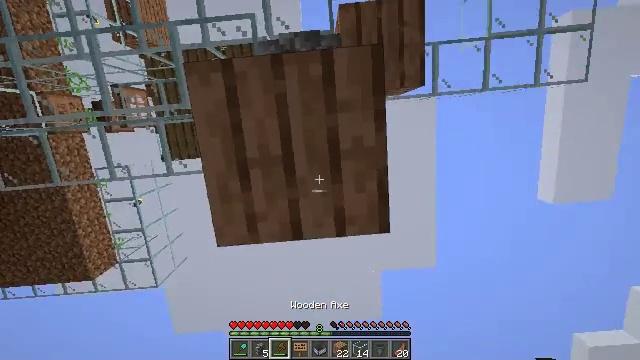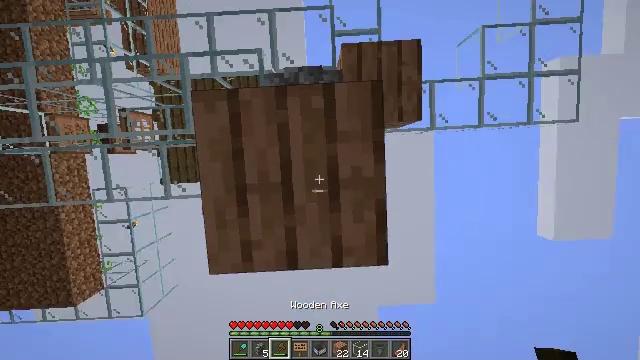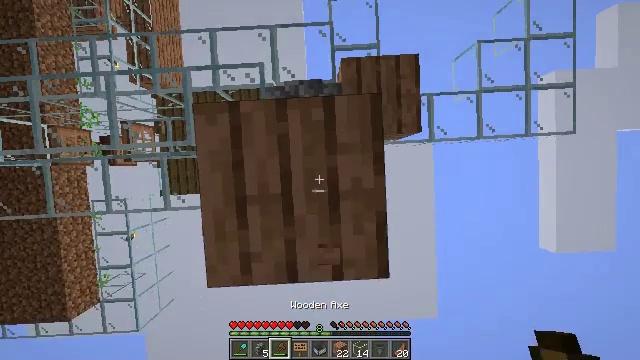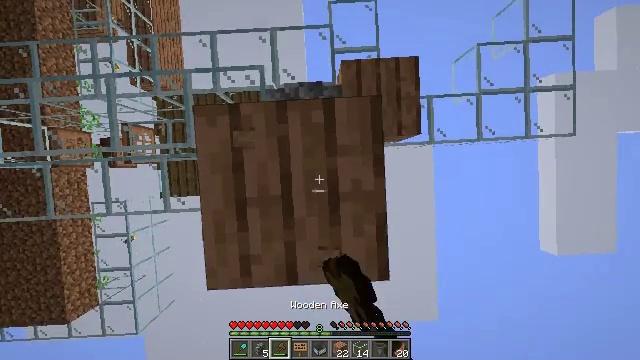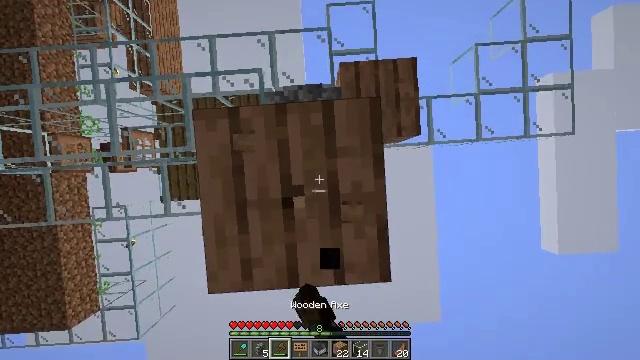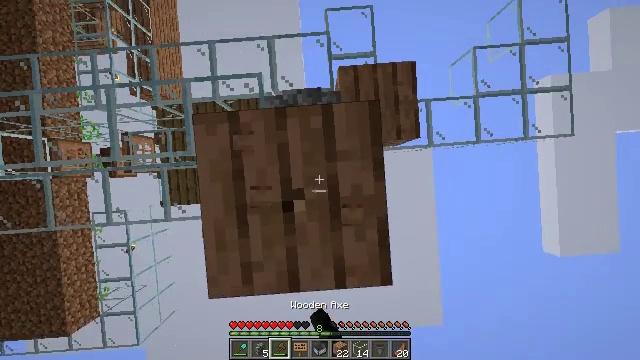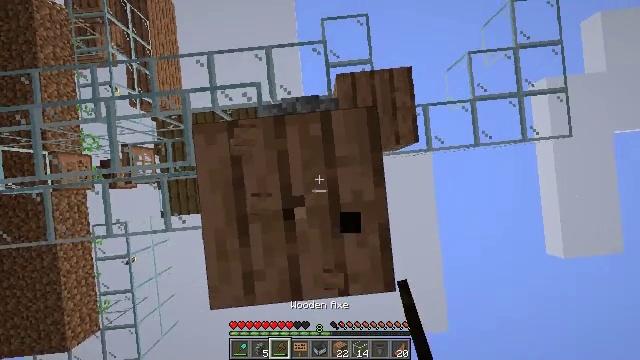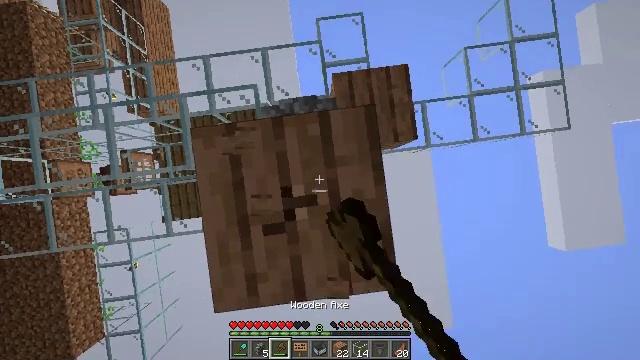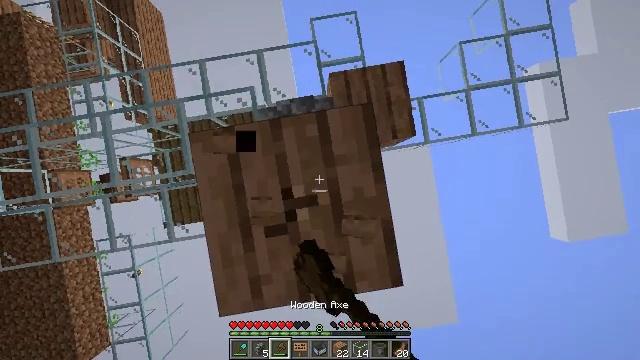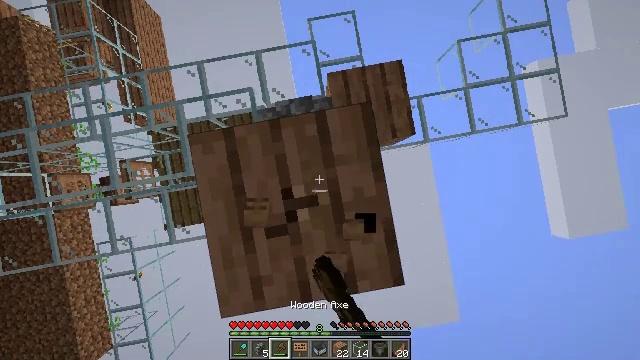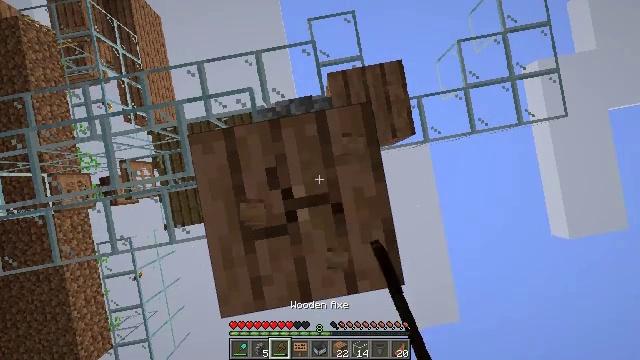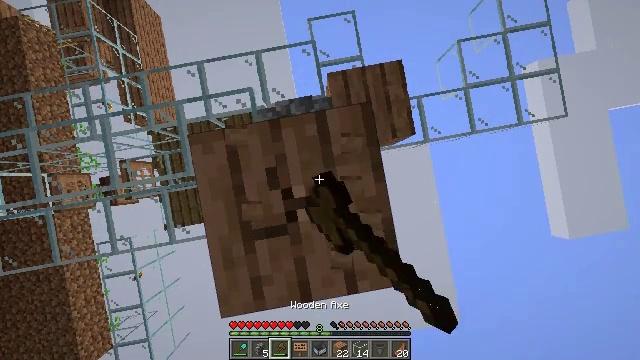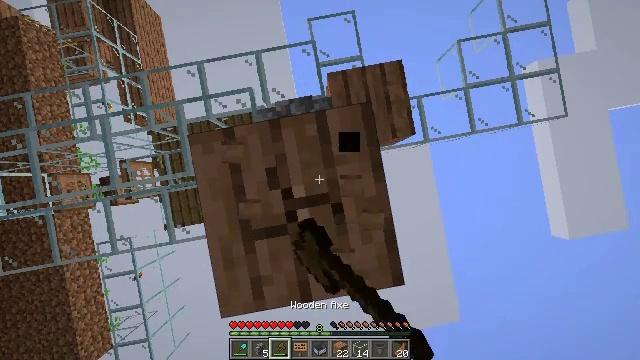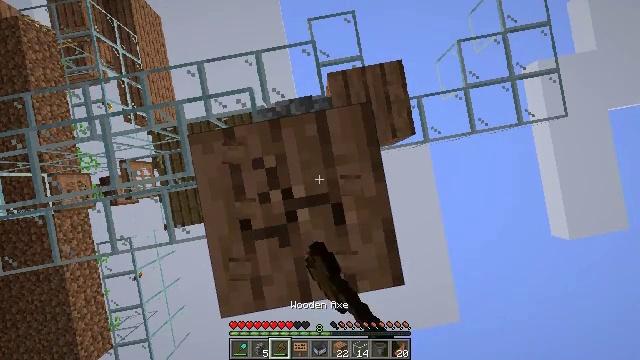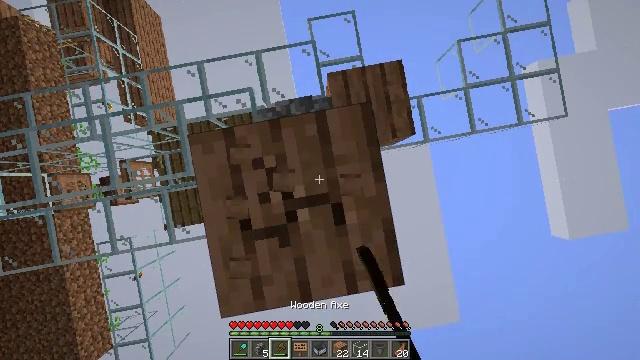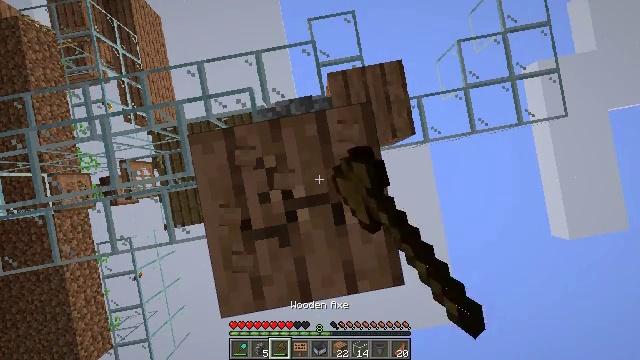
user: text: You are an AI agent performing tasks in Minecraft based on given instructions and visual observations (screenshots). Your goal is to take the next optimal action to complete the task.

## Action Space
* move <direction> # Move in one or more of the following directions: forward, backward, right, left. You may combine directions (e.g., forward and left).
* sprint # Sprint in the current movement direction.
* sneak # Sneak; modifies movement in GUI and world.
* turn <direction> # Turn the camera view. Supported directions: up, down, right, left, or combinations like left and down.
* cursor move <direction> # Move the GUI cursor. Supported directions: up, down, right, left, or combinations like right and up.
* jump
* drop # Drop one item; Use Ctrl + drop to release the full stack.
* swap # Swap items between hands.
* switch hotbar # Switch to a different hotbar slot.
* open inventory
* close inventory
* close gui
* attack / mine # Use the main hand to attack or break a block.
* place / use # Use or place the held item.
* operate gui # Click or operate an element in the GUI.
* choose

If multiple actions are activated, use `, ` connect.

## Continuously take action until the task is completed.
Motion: motion action
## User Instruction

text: Harvest jungle planks from a wall or floor.
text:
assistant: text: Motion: turn right and up
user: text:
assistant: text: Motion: turn up, attack / mine
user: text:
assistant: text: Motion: attack / mine
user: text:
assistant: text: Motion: attack / mine
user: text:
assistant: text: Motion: attack / mine
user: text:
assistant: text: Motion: turn left and up, attack / mine
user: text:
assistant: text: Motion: turn left and up, attack / mine
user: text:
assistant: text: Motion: turn left and up, attack / mine
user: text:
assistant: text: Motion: attack / mine
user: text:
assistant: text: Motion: attack / mine
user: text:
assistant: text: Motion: attack / mine
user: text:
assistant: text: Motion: attack / mine
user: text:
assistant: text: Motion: attack / mine
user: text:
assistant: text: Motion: attack / mine
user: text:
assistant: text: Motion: attack / mine
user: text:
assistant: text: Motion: attack / mine
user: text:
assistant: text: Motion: attack / mine
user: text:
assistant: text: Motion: attack / mine
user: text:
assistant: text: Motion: attack / mine
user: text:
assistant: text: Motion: attack / mine
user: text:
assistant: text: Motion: attack / mine
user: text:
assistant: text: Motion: attack / mine
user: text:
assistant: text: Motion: attack / mine
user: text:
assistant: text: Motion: attack / mine
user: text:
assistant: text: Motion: attack / mine
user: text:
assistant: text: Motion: attack / mine
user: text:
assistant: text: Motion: attack / mine
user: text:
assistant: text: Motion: attack / mine
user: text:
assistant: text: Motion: attack / mine
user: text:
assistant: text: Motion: attack / mine